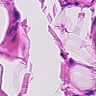
Metastatic tissue present: no